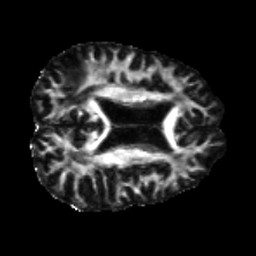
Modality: FA
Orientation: axial
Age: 62
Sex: male
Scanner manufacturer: siemens
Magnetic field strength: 3 T
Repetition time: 5.25 s
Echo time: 0.08 s